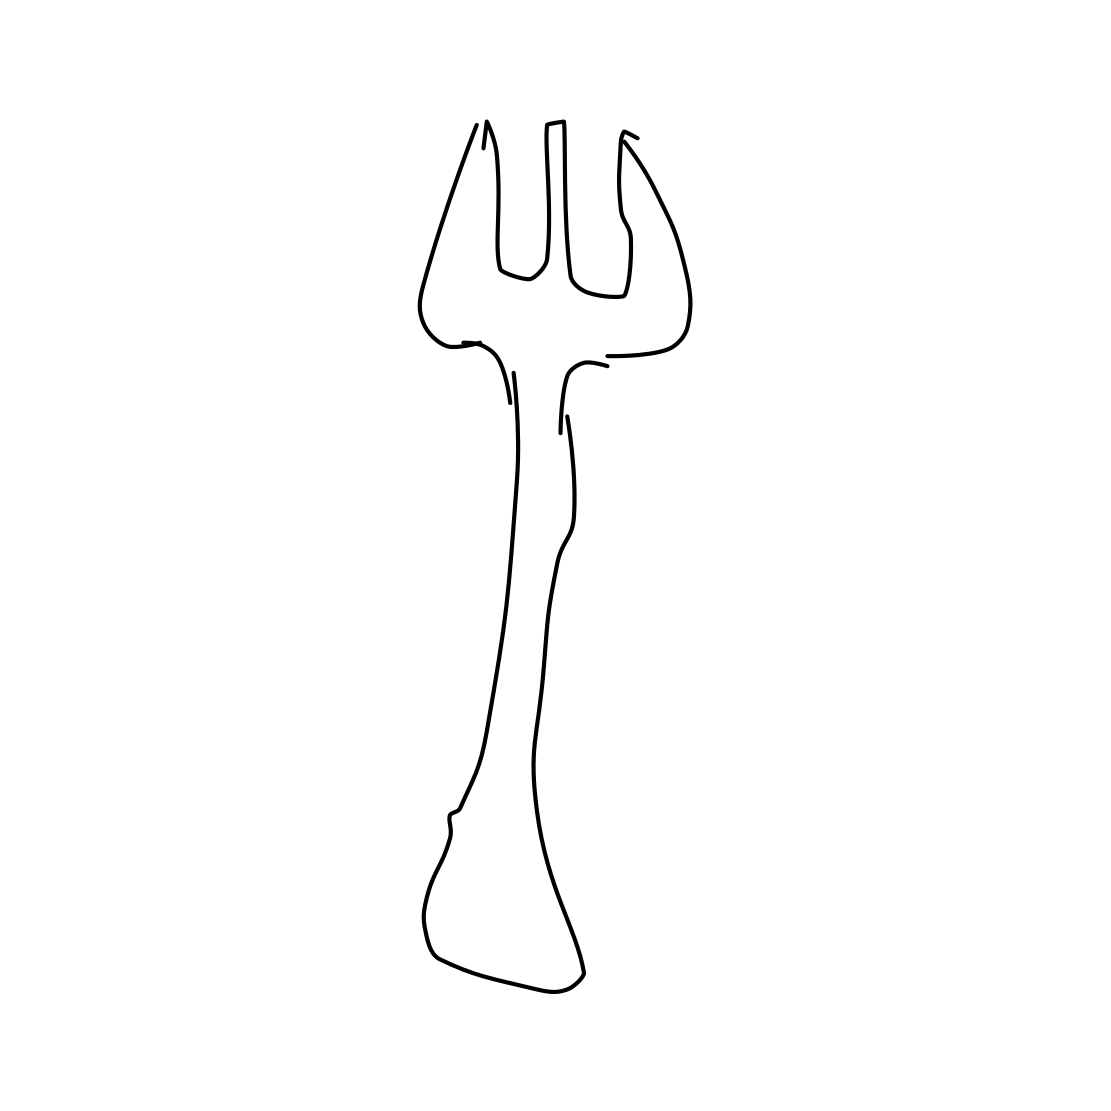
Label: fork